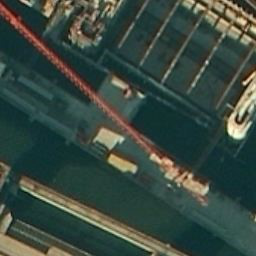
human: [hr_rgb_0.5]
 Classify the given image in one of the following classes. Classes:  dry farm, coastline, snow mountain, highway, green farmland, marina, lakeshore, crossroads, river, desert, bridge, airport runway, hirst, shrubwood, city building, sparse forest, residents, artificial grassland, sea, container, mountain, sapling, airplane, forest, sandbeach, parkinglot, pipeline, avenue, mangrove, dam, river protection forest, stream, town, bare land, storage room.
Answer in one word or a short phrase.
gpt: dam